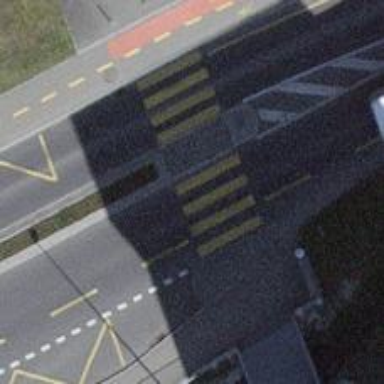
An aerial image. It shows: Kerb barrier.